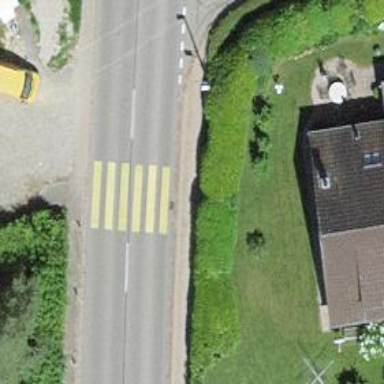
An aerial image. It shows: Uncontrolled zebra crossing on the road.